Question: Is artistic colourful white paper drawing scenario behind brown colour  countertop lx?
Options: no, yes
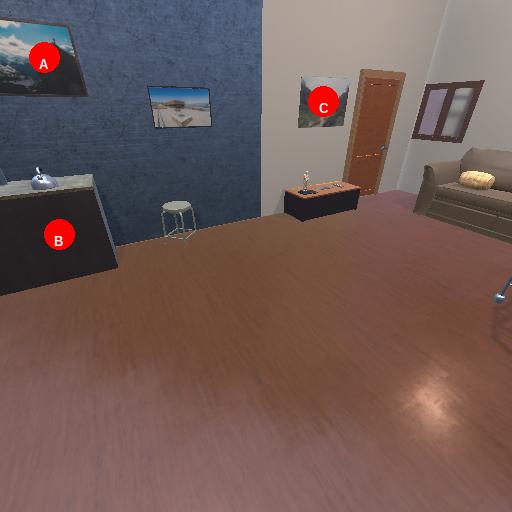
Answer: no